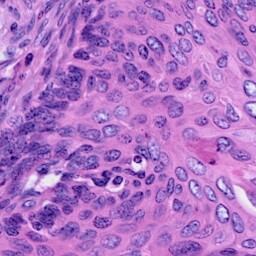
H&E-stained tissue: Cervix